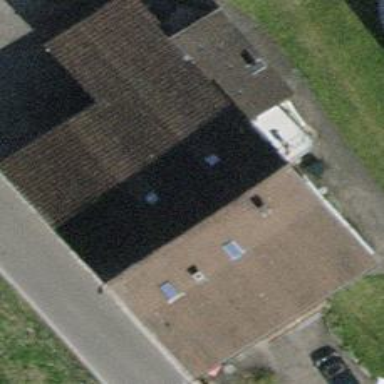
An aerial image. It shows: Detached building.